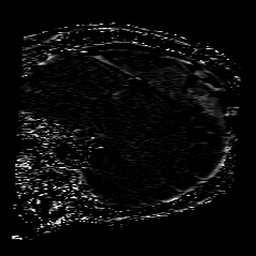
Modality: SWI
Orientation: sagittal
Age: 58
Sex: female
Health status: ill
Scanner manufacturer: philips
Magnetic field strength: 3 T
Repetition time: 0.031 s